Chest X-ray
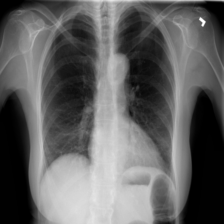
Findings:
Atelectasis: negative
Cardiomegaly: negative
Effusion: negative
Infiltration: negative
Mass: negative
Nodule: negative
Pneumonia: negative
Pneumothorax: negative
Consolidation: negative
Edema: negative
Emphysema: negative
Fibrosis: negative
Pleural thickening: negative
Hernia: negative